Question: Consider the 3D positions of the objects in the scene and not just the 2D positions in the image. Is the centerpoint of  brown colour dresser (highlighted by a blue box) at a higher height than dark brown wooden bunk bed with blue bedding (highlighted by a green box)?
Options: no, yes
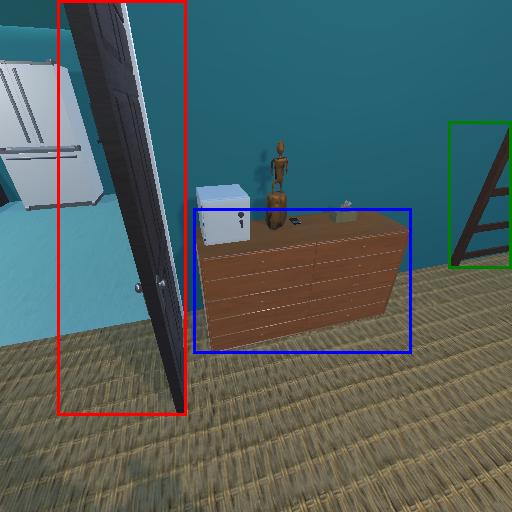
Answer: no